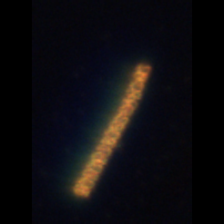
Taxon: Skeletonema
Group: Diatoms